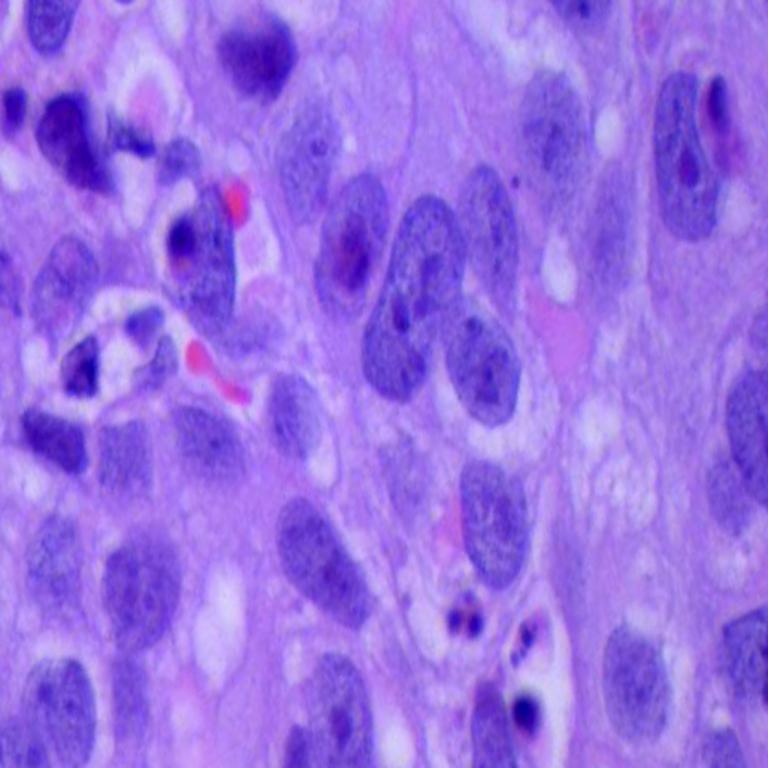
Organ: lung
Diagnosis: squamous carcinomas